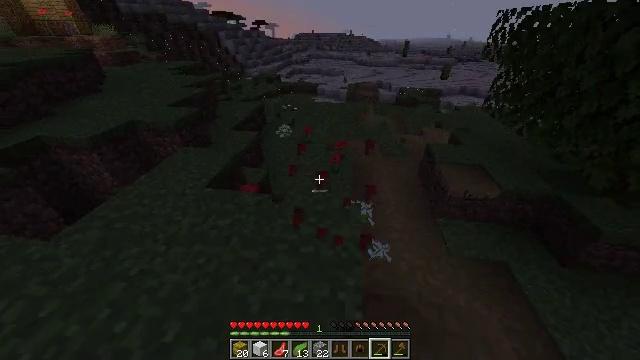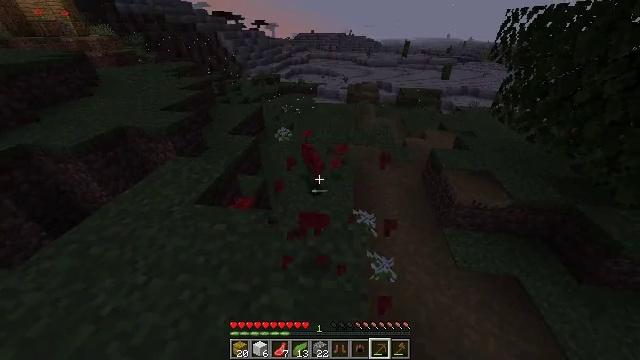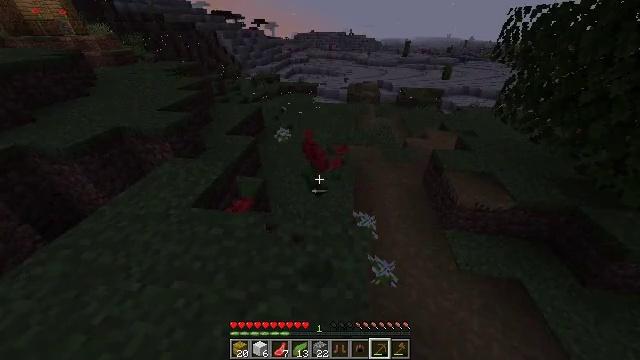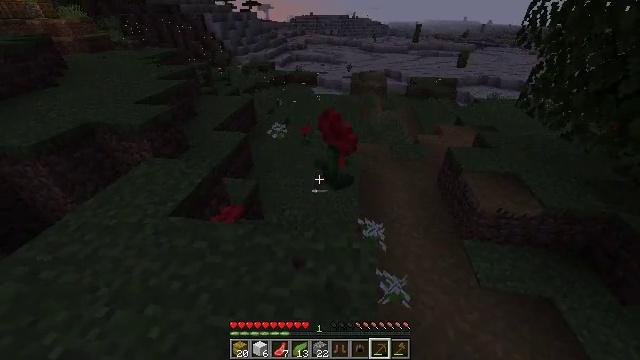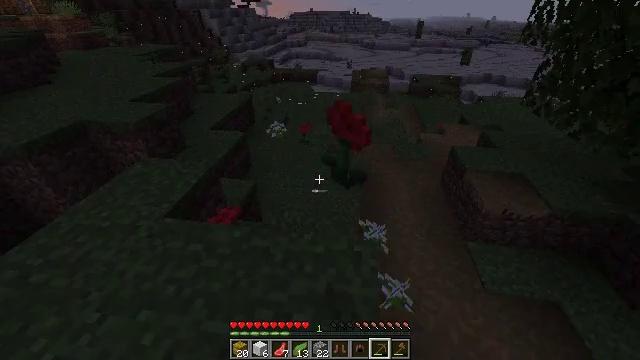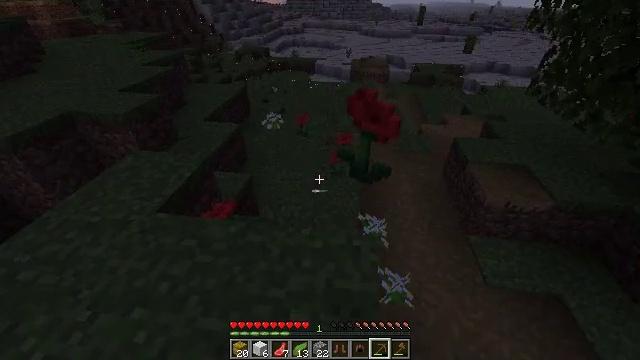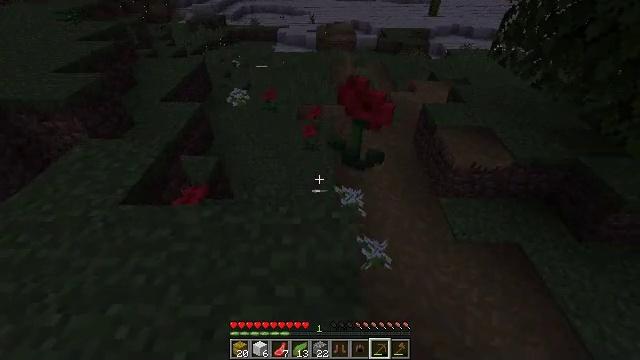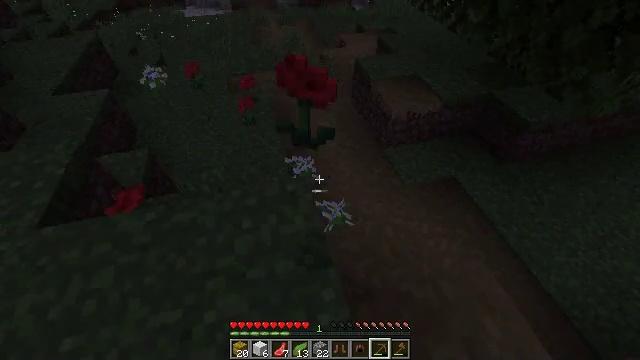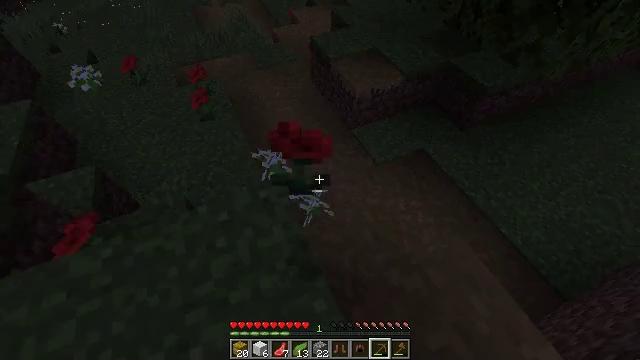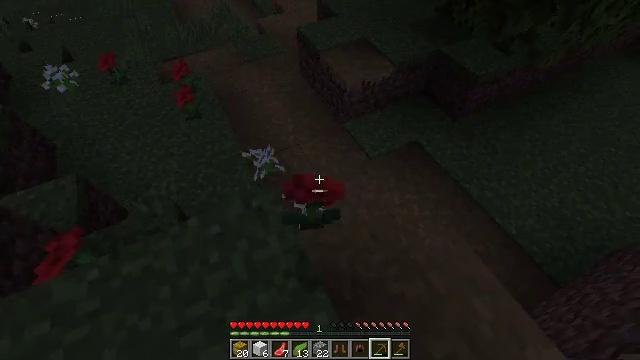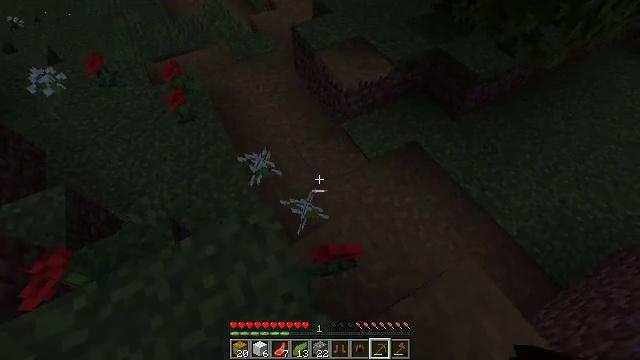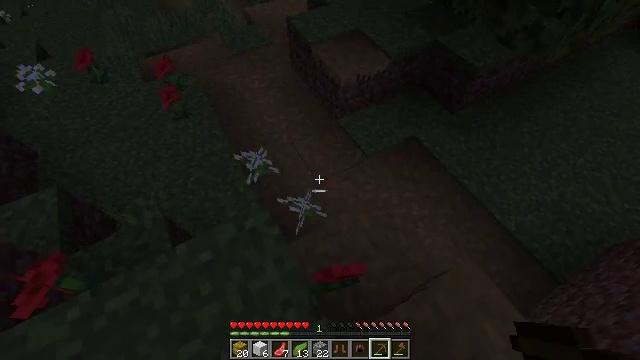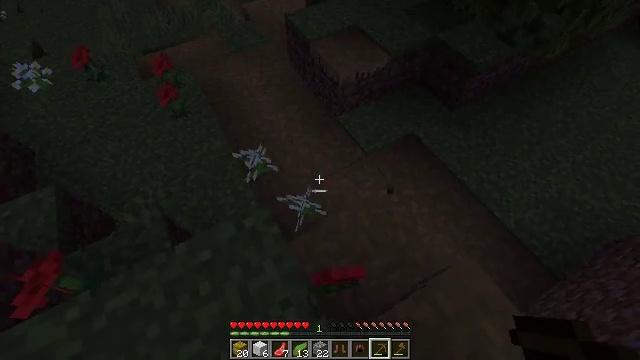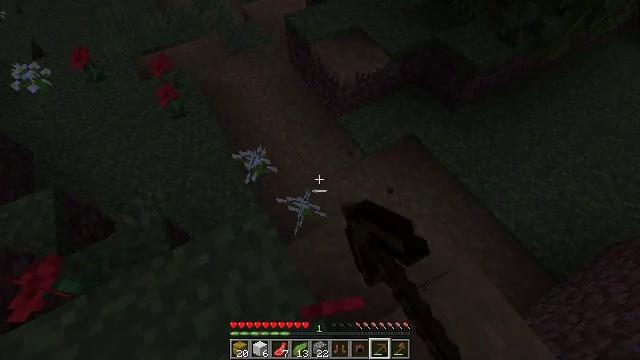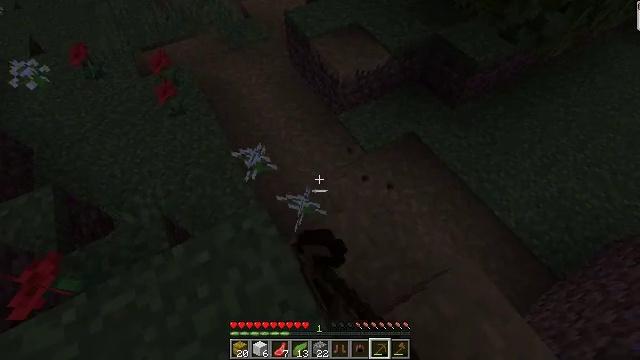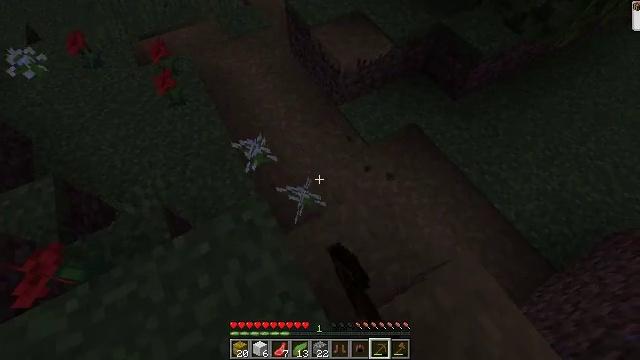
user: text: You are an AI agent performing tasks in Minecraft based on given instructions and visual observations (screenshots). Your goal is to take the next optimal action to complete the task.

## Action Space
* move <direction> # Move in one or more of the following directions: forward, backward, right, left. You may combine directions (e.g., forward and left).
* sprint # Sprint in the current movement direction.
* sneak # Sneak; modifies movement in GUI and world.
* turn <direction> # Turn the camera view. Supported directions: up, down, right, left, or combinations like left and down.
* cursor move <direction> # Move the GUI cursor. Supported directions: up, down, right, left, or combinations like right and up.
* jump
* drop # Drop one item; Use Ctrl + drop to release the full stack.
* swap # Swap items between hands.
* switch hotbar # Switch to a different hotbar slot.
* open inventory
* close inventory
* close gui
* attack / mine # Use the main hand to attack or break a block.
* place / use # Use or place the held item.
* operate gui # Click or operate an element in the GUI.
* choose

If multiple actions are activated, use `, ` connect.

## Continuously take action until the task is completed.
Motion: motion action
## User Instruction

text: Harvest the azure bluet plant.
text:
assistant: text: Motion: no_op
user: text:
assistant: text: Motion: no_op
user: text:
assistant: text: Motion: no_op
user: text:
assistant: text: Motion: no_op
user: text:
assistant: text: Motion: turn down
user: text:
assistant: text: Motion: turn right and down
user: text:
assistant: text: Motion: move forward, turn right and down
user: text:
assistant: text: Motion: move forward, turn right and down
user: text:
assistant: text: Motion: move forward, turn right and down
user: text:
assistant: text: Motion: turn right and down
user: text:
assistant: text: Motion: turn down
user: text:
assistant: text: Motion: attack / mine
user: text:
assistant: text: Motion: attack / mine
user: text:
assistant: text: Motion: attack / mine
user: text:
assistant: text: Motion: turn down, attack / mine
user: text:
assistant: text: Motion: move forward, turn left and down
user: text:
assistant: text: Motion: move forward, turn left
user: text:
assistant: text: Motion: move forward, turn left and down
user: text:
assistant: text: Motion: move forward, turn left and down
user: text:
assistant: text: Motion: turn down
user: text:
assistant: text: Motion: turn down, attack / mine
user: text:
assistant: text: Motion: turn down, attack / mine
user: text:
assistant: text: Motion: attack / mine
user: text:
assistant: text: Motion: turn left, attack / mine
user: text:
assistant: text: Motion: turn left, attack / mine
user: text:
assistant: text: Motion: no_op